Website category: university
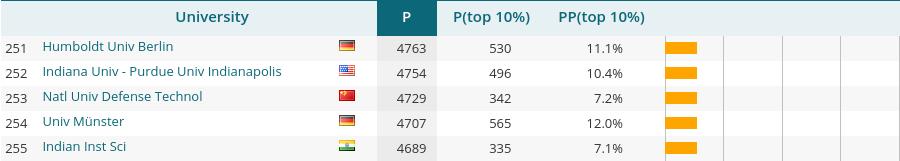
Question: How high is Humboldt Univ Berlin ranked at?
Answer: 251

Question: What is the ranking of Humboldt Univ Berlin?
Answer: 251

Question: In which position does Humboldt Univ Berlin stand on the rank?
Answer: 251

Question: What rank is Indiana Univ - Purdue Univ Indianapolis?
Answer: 252

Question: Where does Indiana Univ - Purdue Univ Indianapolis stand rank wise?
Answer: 252

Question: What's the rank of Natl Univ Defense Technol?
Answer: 253

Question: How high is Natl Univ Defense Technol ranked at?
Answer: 253

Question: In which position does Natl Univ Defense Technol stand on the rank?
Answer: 253

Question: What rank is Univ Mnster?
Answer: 254

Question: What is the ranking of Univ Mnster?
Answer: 254

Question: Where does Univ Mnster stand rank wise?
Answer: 254

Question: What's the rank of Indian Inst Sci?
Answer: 255

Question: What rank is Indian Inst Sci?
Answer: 255

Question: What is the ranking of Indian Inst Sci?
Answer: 255

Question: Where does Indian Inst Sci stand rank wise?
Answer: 255

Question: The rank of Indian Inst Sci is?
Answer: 255

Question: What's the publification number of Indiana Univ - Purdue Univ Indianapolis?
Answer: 4754

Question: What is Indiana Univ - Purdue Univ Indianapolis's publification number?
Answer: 4754

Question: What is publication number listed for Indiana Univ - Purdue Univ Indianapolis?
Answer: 4754

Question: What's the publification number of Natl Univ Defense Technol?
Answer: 4729

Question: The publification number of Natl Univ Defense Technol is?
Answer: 4729

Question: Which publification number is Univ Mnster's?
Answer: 4707

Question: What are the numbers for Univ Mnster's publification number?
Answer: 4707

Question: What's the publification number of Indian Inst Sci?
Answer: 4689

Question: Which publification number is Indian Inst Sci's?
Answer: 4689

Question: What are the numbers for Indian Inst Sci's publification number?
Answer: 4689

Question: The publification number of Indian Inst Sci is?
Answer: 4689

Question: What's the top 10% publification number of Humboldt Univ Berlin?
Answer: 530

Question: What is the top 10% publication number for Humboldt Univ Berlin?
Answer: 530

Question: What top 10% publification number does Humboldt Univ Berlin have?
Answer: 530

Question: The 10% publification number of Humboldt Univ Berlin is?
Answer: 530

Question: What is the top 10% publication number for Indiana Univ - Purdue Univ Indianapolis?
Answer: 496

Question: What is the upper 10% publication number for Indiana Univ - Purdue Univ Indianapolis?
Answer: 496

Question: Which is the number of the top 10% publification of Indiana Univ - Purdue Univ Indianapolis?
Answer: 496

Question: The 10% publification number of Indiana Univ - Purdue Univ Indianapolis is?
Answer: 496

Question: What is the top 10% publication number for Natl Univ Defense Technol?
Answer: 342

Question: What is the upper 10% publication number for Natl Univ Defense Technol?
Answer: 342

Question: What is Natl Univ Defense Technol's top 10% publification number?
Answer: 342

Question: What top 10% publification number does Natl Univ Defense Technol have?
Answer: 342

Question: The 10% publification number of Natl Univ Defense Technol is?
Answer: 342

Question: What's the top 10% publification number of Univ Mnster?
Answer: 565

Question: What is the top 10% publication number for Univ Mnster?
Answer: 565

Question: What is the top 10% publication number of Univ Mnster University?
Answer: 565

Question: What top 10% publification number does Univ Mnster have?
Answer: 565

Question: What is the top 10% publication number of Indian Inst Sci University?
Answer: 335

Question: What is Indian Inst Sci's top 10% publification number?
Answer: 335

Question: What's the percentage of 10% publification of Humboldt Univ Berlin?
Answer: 11.1%

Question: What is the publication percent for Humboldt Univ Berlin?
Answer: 11.1%

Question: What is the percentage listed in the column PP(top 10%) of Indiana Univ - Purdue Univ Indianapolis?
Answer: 10.4%

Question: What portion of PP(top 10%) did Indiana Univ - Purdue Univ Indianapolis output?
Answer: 10.4%

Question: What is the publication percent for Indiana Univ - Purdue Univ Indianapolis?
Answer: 10.4%

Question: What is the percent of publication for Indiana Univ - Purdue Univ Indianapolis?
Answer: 10.4%

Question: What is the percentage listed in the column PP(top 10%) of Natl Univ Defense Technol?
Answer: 7.2%

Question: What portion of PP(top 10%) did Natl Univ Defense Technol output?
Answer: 7.2%

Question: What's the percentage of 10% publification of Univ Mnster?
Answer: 12.0%

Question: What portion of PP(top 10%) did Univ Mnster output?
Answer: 12.0%

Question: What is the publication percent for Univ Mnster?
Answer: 12.0%

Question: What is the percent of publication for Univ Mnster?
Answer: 12.0%

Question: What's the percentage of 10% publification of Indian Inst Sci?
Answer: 7.1%

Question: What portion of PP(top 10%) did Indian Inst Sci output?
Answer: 7.1%

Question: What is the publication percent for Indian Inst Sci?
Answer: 7.1%

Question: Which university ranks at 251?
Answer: Humboldt Univ Berlin

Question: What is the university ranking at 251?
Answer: Humboldt Univ Berlin

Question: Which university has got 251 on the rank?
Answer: Humboldt Univ Berlin